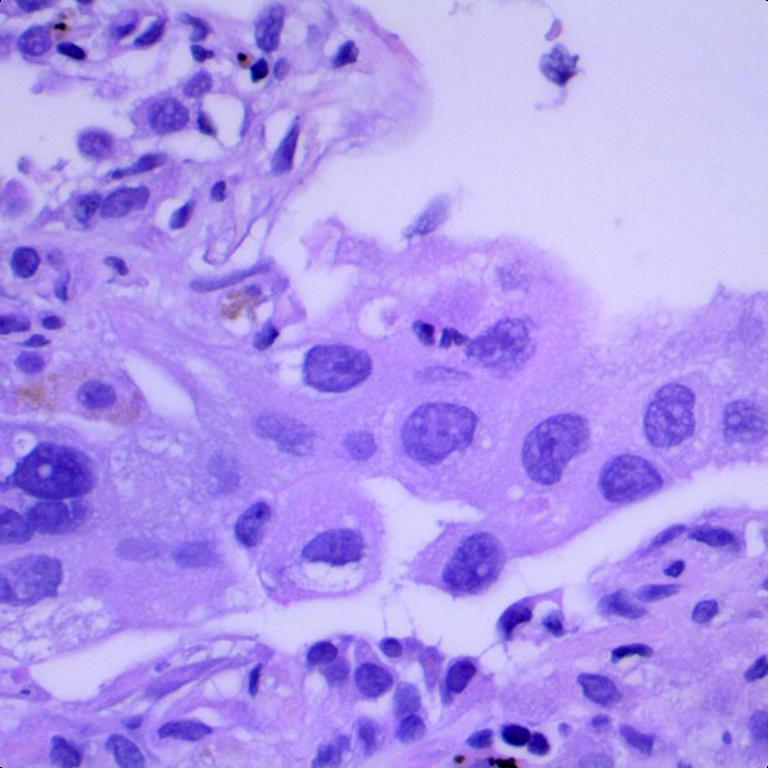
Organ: lung
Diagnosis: adenocarcinomas